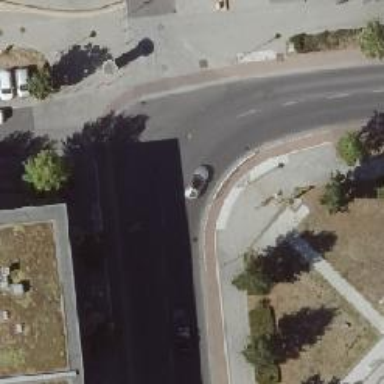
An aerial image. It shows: Unmarked crossing on the road.